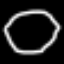
Label: octagon